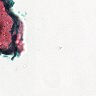
Metastatic tissue present: no